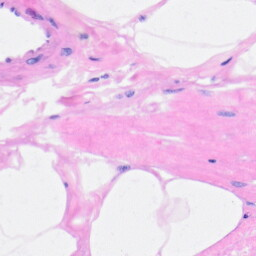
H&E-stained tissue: Heart